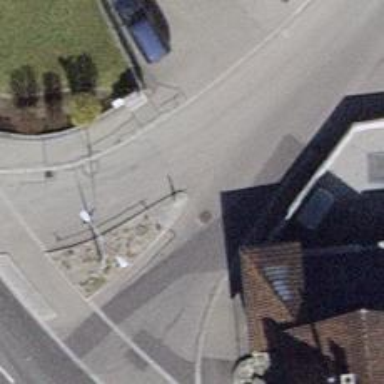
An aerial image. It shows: Residential road with asphalt surface. Sidewalk is present on the left side.